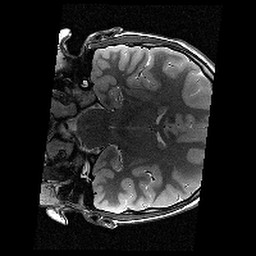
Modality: T2w
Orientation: coronal
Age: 13
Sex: male
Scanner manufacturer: siemens
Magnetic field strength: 3 T
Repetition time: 9.23 s
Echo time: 0.067 s